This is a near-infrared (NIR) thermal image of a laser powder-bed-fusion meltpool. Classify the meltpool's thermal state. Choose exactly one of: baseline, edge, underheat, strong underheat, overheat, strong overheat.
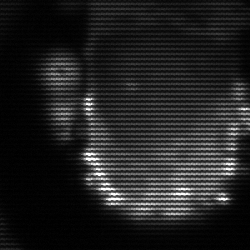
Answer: baseline